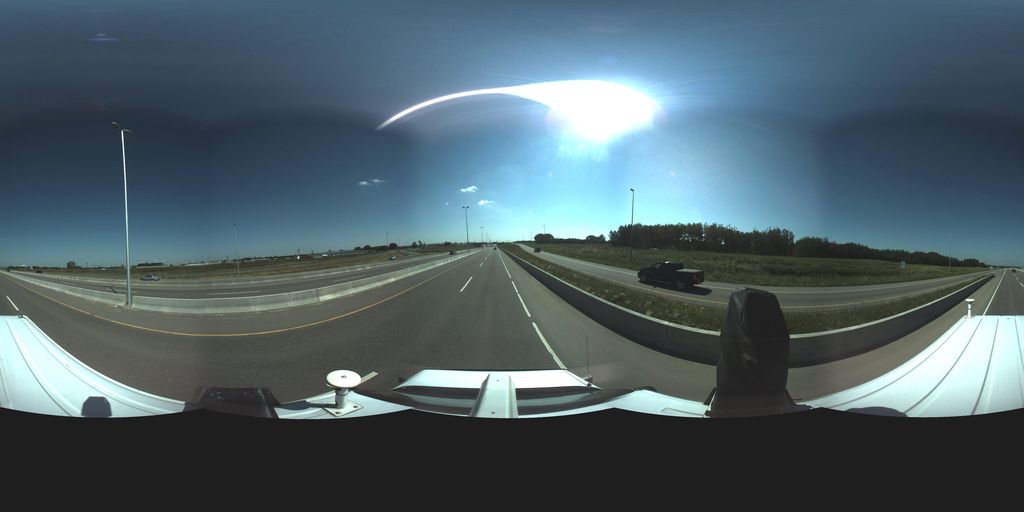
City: saskatoon